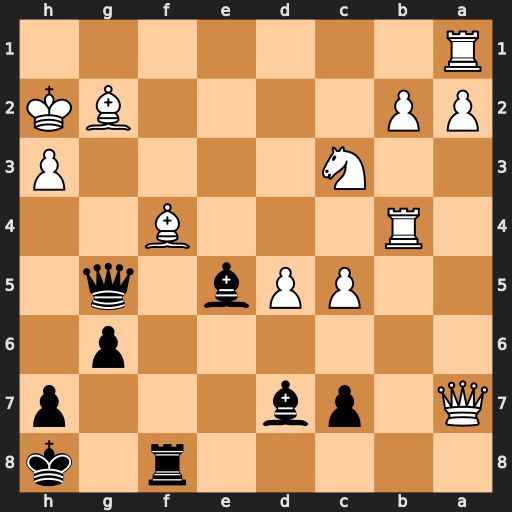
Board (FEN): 5r1k/Q1pb3p/6p1/2PPb1q1/1R3B2/2N4P/PP4BK/R7
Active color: b
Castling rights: -
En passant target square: -
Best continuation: Rxf4 Rxf4 Qxf4+